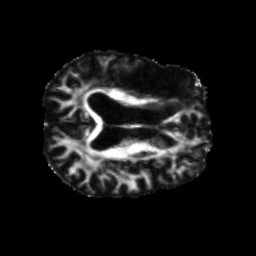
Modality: FA
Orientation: axial
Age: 71
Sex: male
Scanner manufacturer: siemens
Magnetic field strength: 3 T
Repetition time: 5.25 s
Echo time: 0.08 s